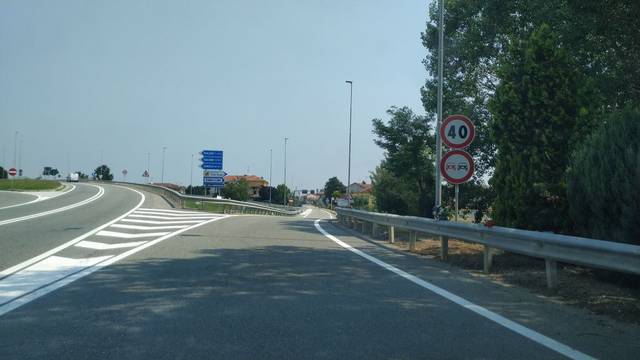
Region: Italy
Coordinates: 45.24, 7.959